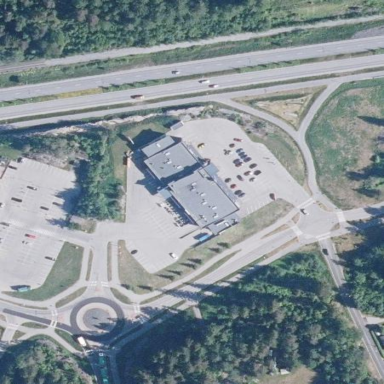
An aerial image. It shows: Public building.